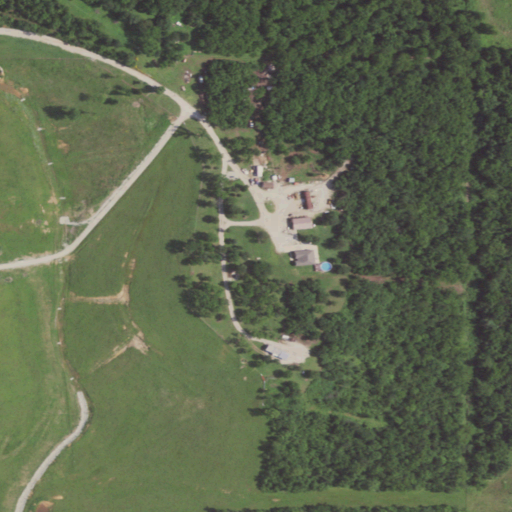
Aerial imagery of mountain in Kansas named Blue Mound containing deciduous forest, pasture, grassland, barren land, medium intensity development, and high intensity development